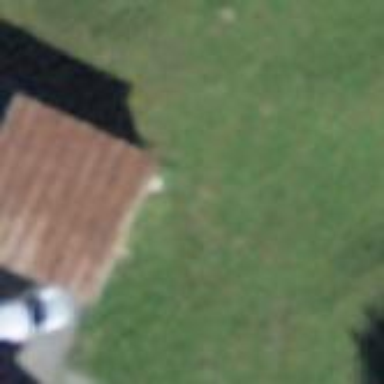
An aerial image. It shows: Shed.